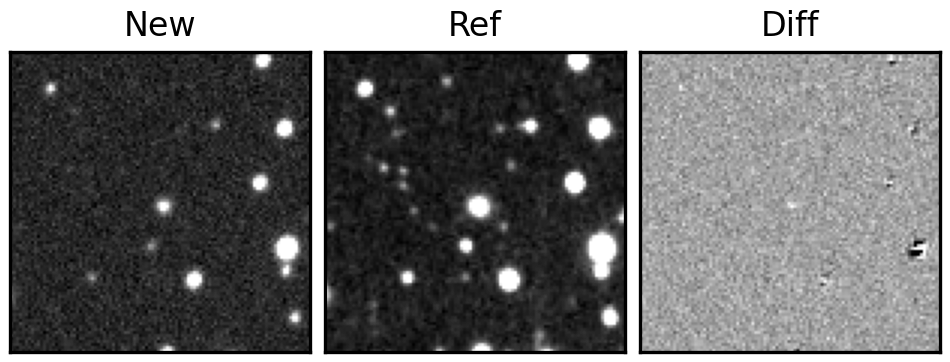
Label: real